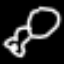
Label: frog